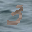
Label: 3